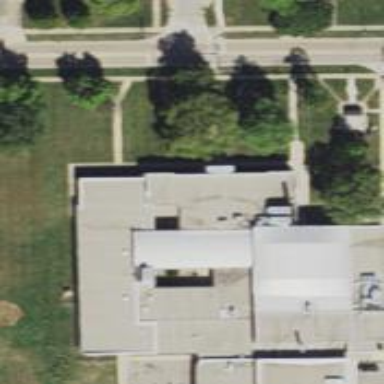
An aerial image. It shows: School.